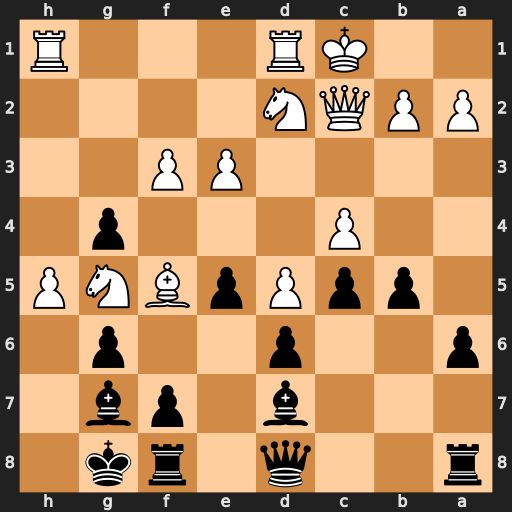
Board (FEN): r2q1rk1/3b1pb1/p2p2p1/1ppPpBNP/2P3p1/4PP2/PPQN4/2KR3R
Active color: b
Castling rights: -
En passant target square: -
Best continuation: gxf5 Ne6 fxe6